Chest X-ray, AP view. Patient: 55 years old, sex F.
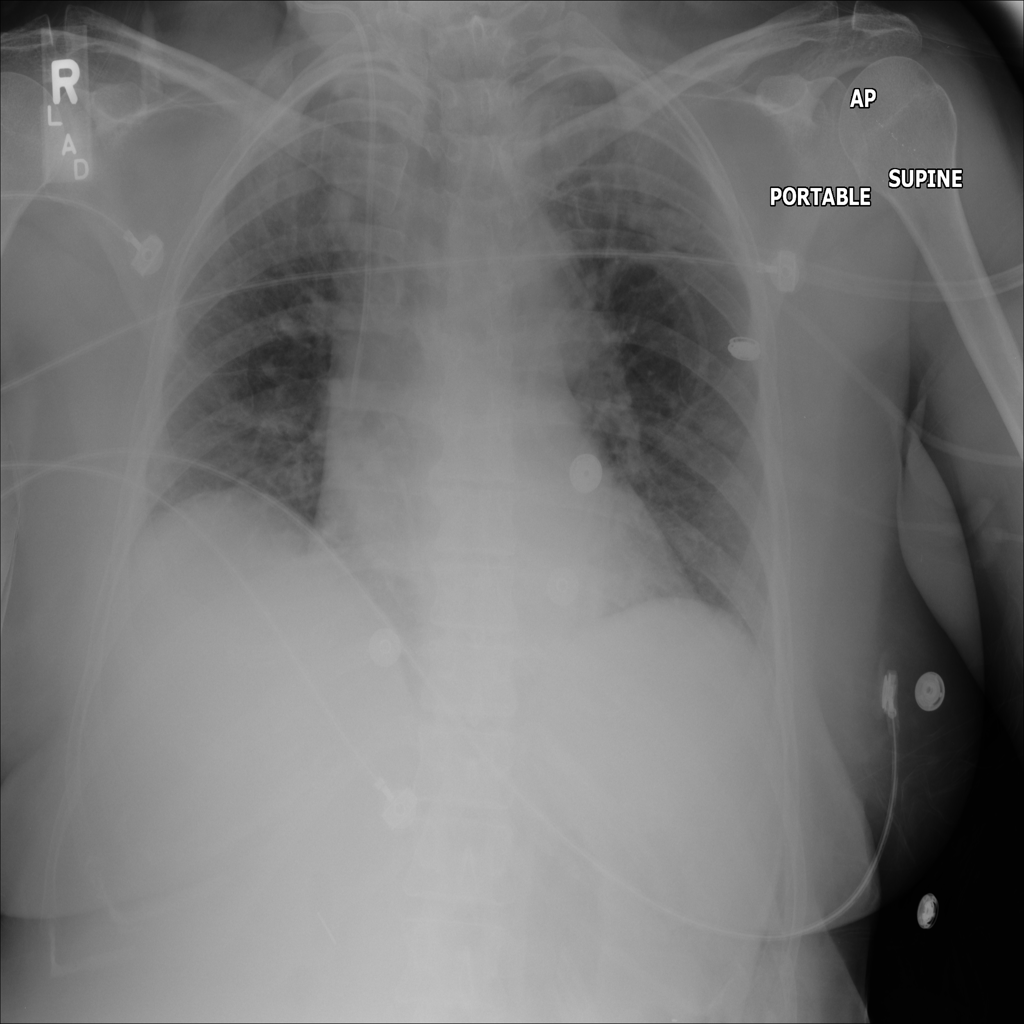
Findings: No Finding